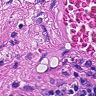
Metastatic tissue present: no